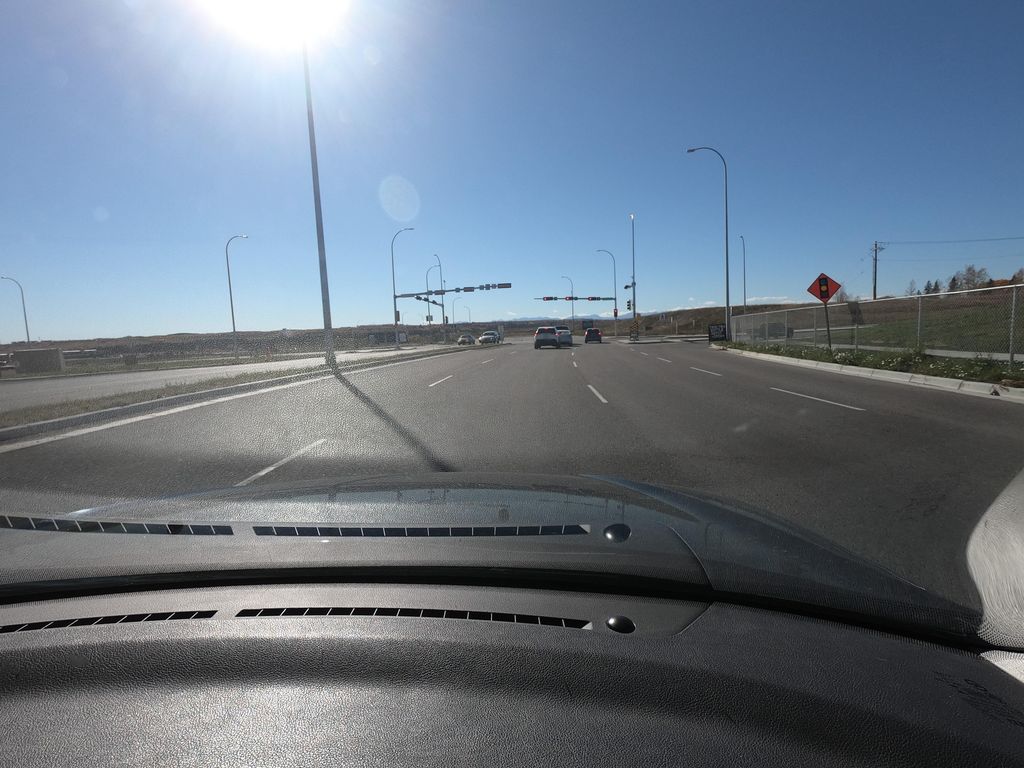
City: calgary